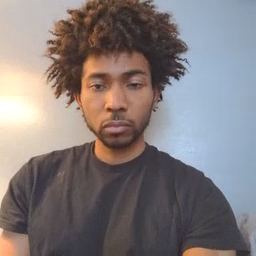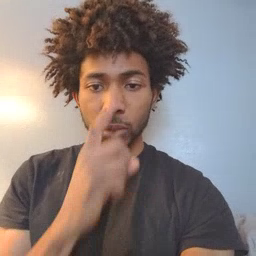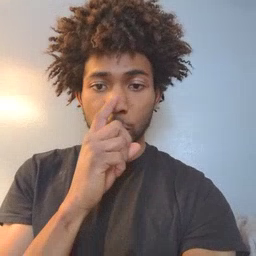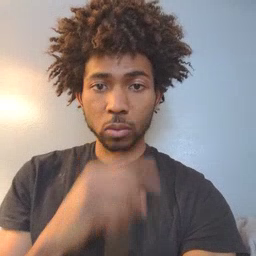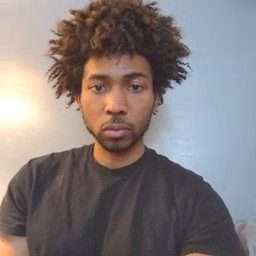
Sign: mouse